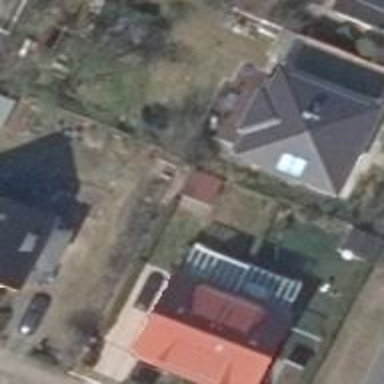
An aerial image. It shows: Detached building with pyramidal roof shape.